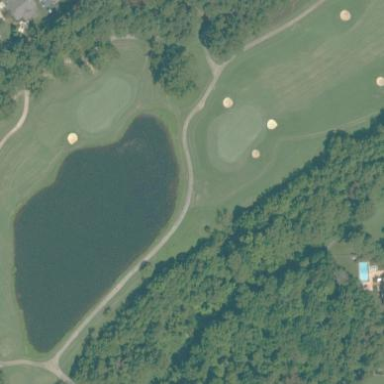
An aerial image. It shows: Rough area on grassy golf course.